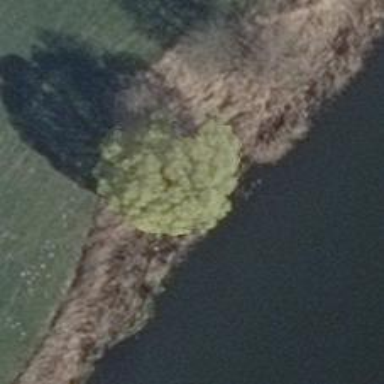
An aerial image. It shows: Single tag "natural: tree."